Question: I would like to truncate my file path to ex: 'a/a/j/c/popularCategories.js'.

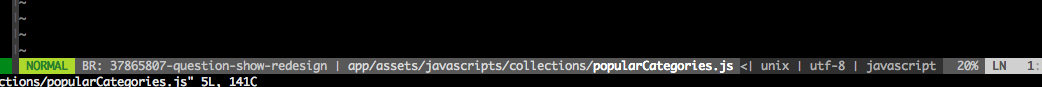
Answer: There are two options.
Try this option:
'''
let g:Powerline_stl_path_style = 'short'
'''
From the powerline docs:
> '''
short Display a short path. The home directory is substituted with
"~", the first directory is displayed with its full name, and
subsequent directories are shortened to their first letter.
I.e. "/home/user/foo/bar/baz.vim" becomes "~/f/b/baz.vim" and
"long/relative/path/foo/bar/baz.vim becomes
"long/r/p/f/b/baz.vim".
'''
Or, if you want the path truncated like Vim's default statusline, then you can create a theme that <URL> and see if it works better for you.